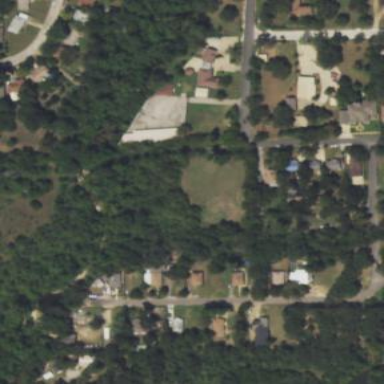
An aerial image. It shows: Grassy plot in zoning area.